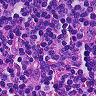
Metastatic tissue present: no